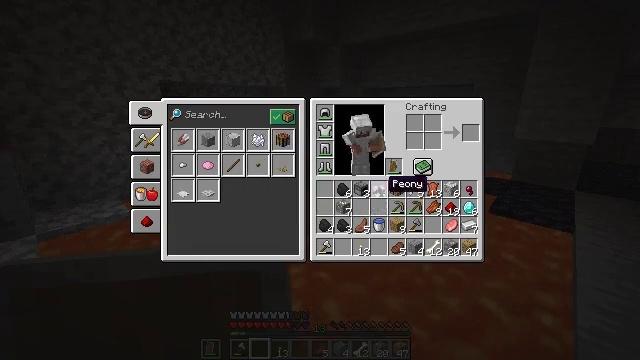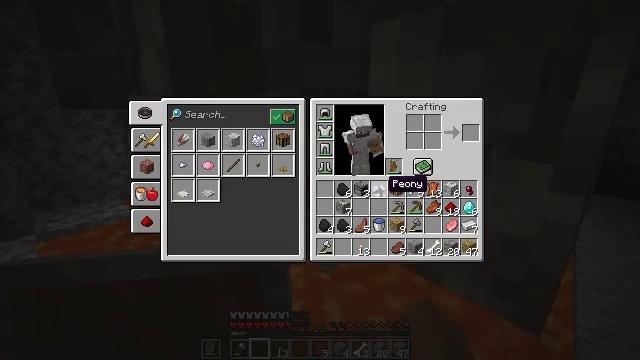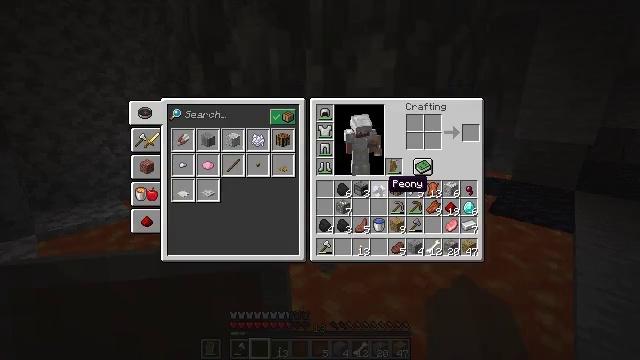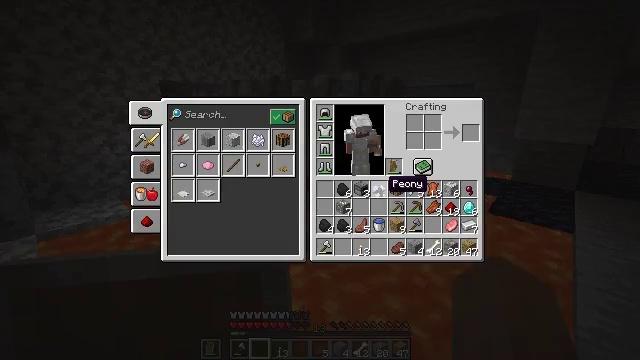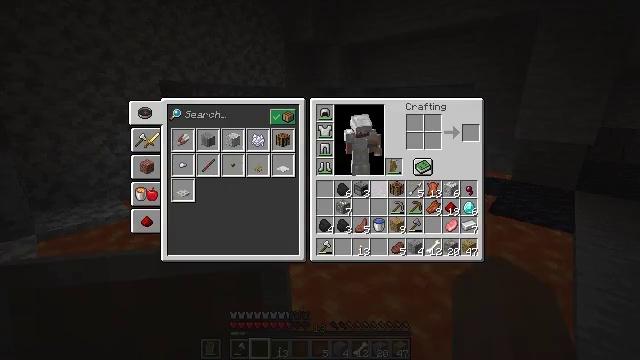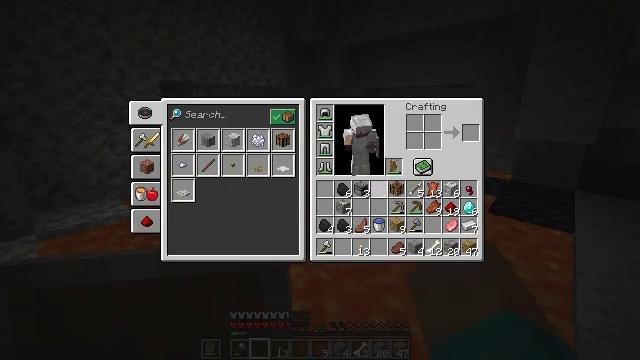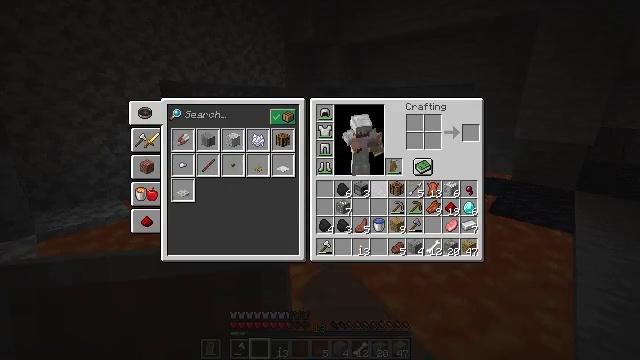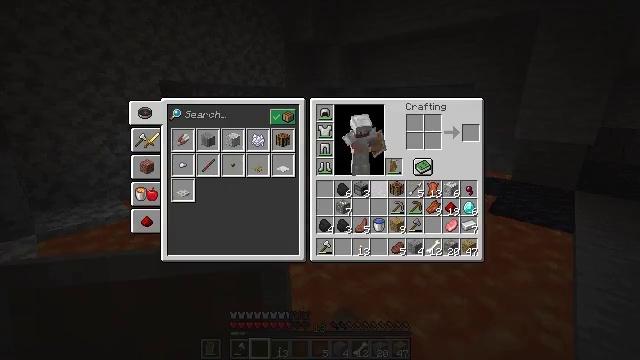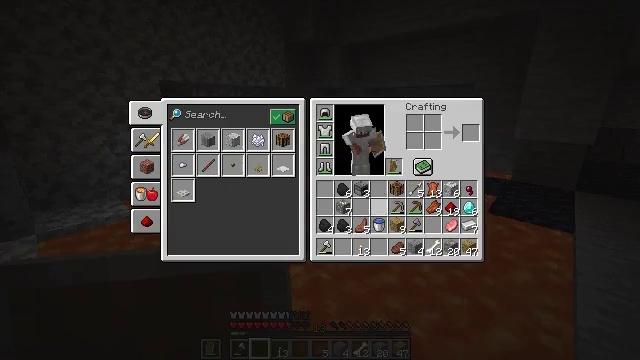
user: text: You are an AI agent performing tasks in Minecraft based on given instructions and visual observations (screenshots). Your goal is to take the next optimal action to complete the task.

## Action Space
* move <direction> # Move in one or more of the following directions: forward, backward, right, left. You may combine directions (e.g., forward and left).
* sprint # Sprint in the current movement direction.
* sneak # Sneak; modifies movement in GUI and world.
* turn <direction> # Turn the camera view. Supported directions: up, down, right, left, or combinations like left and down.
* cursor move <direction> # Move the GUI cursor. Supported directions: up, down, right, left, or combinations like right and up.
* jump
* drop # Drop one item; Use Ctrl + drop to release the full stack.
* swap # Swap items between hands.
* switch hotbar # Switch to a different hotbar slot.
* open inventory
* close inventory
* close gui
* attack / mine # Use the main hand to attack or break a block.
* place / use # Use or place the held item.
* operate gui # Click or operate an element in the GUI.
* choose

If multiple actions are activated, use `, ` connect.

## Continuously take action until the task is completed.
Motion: motion action
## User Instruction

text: Remove a peony from the inventory.
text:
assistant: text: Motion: sprint, open gui
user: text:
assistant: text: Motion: sprint
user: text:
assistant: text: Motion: sprint
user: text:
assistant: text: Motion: sprint, drop
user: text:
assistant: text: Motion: sprint, drop
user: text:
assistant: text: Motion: sprint, drop
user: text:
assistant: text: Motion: sprint, drop
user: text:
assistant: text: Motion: sprint, cursor move down
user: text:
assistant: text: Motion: sprint